The plot shows how the frequency content of a bearing vibration signal evolves over time (STFT spectrogram). Based on the visible evidence, which condition applies: normal, inner_race, outer_race, ball?
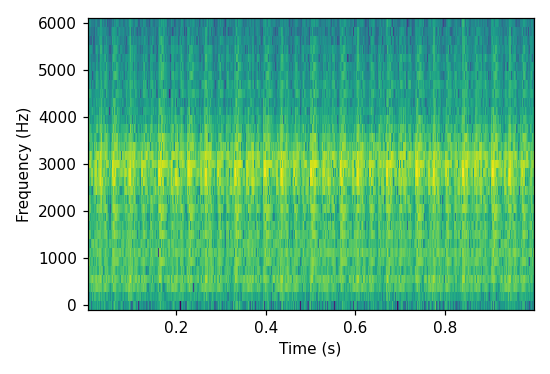
Answer: outer_race